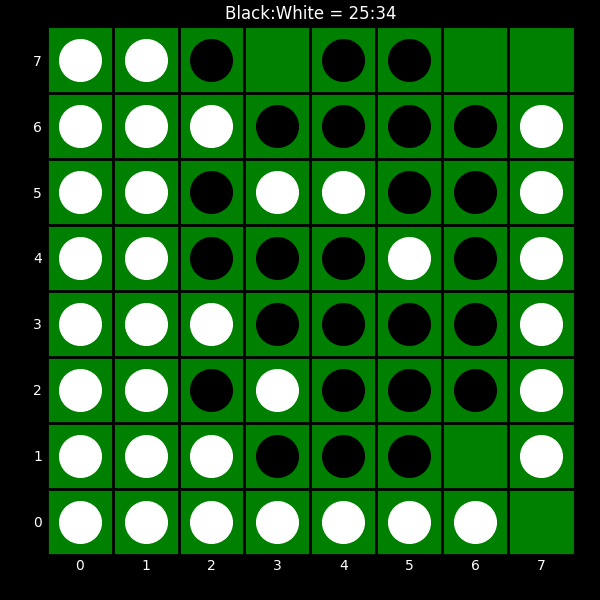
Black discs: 25
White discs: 34